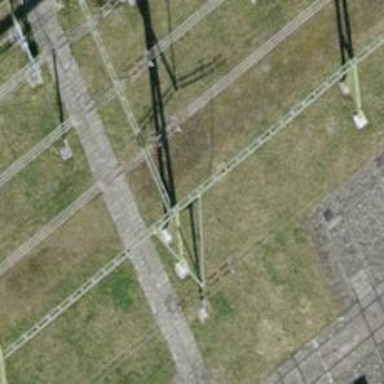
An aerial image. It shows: Insulator used in power equipment.